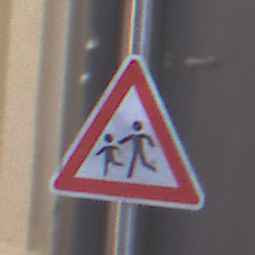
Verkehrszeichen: KinderRechts
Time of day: MorningAfternoon
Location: Outdoor (Urban)
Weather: PartlyCloudy
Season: NotSpecified
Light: Natural